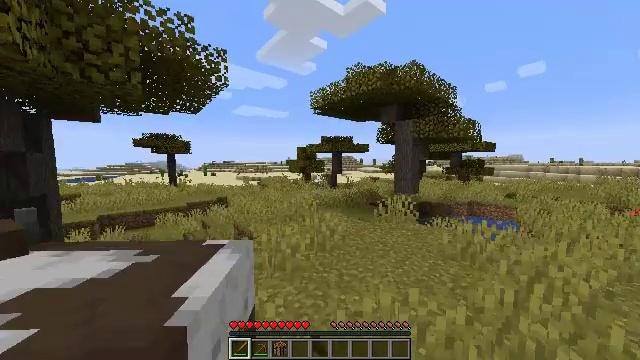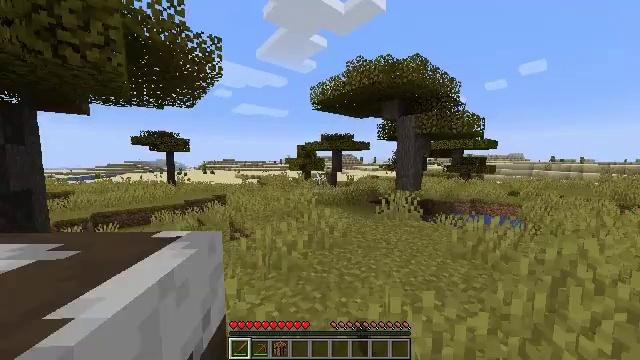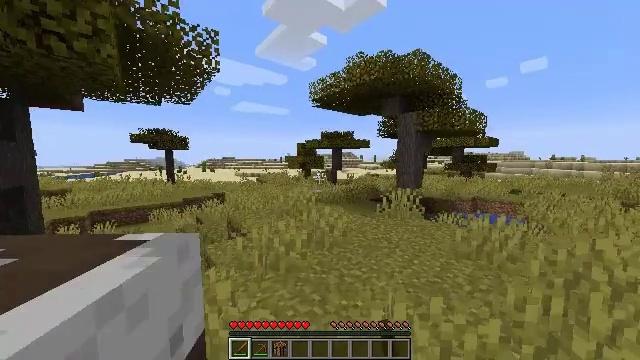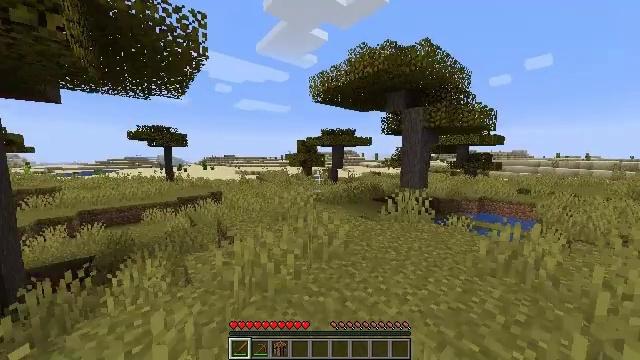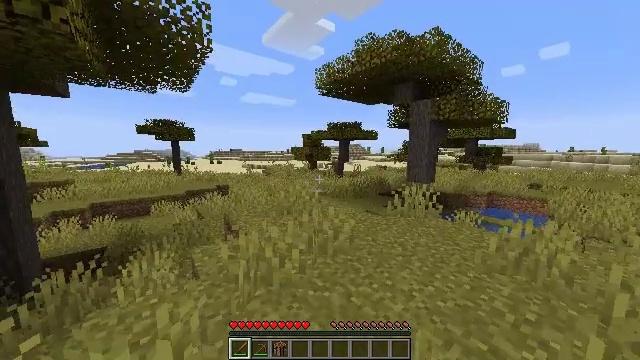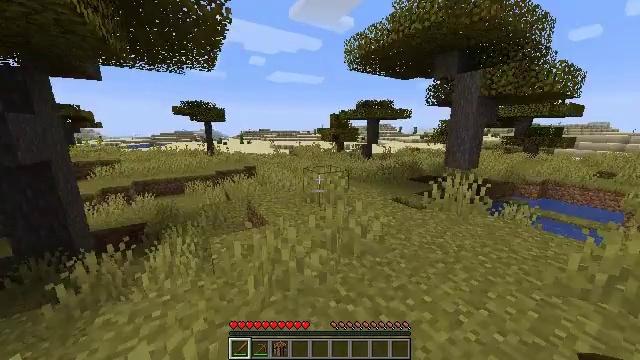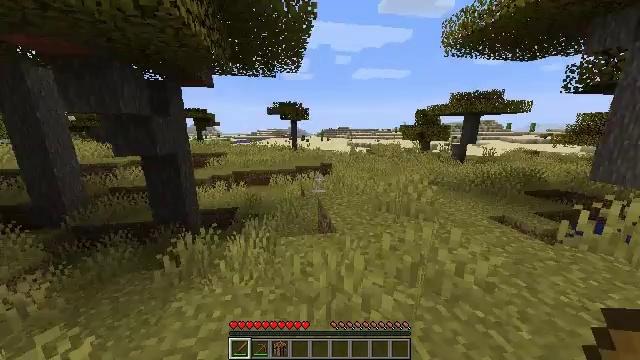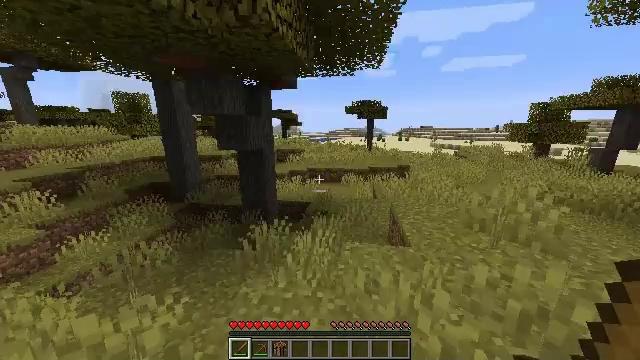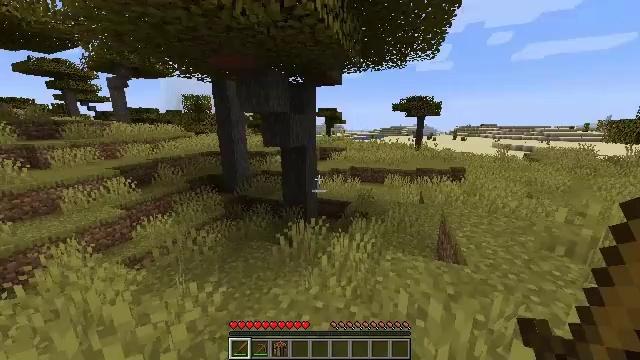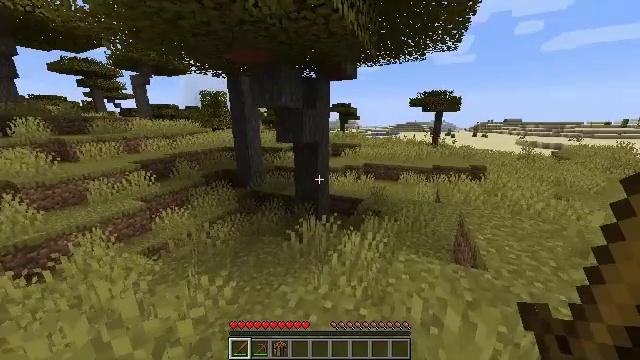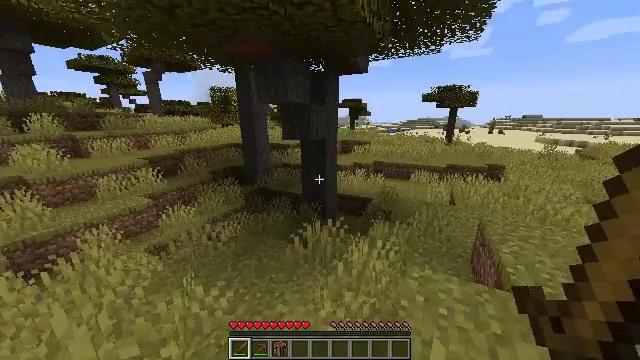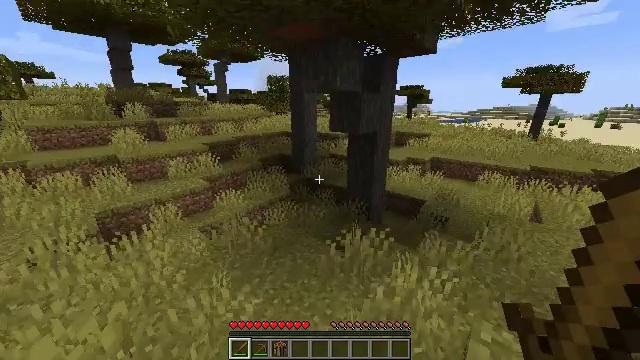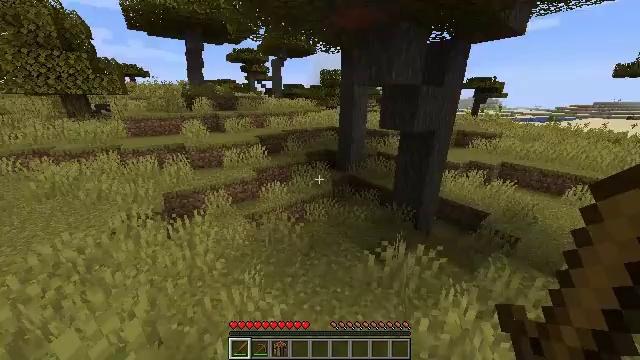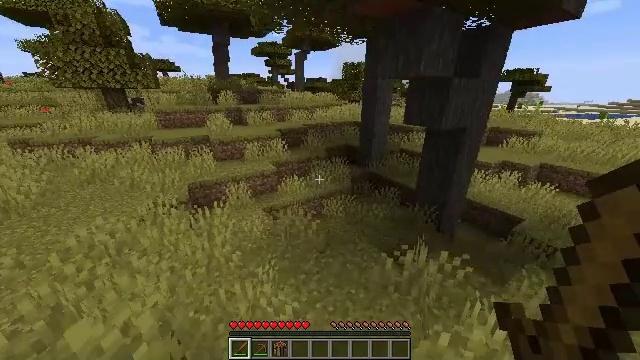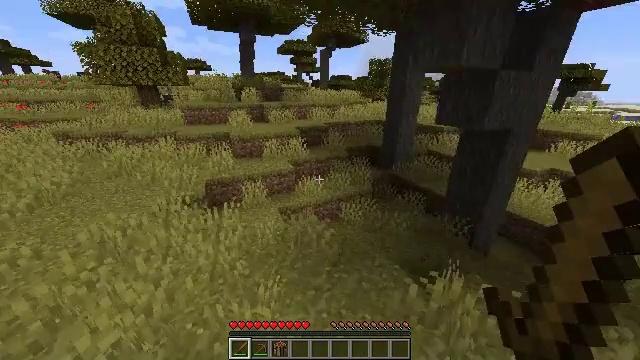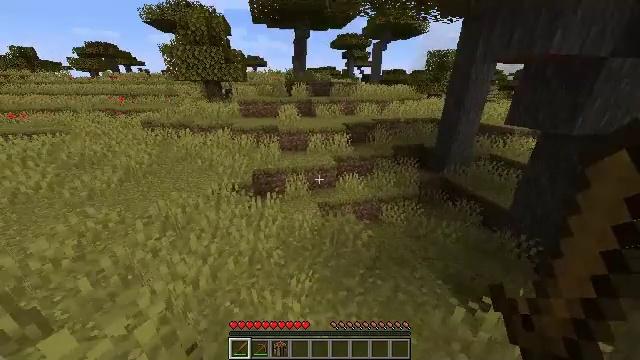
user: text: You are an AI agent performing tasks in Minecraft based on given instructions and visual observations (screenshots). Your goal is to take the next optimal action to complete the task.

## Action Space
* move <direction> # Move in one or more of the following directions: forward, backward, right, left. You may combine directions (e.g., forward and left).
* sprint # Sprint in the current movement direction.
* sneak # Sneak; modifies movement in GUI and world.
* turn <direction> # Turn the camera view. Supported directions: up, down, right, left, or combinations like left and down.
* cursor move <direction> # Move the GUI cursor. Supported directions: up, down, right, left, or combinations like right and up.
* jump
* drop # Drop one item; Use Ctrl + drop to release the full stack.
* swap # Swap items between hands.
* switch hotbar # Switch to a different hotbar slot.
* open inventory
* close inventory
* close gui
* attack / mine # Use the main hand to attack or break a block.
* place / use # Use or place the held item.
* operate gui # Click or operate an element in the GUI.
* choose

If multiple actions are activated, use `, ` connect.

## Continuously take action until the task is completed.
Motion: motion action
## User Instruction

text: Gather grass on the ground.
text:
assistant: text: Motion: move forward, sprint
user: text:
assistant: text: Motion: move forward, sprint
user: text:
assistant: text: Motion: move forward, sprint
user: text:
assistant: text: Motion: move forward, sprint, turn left and down
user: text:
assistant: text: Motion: move forward, sprint, turn left and down
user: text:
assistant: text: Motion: move forward, sprint, turn left
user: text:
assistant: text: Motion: move forward, sprint, turn left
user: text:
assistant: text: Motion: move forward, sprint, turn left
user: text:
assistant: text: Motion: move forward, sprint, turn left and down
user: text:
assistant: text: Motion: move forward, sprint, turn left
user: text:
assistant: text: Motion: move forward, sprint, turn left and down
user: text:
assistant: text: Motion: move forward, sprint, turn left and down
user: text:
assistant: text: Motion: move forward, sprint, turn left and down
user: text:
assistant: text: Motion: move forward, sprint, turn left
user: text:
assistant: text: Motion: move forward, sprint, turn left and down
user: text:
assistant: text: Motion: move forward, turn left
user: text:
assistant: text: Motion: turn left
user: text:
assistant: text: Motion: turn left
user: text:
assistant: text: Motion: turn left
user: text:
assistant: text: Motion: turn left
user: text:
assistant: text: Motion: turn left
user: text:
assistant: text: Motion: turn left
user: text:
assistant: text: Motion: turn left
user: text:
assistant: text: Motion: move forward, turn left
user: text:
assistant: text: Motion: move forward, turn left
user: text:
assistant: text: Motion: move forward, turn left and up
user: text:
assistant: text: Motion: move forward, turn left
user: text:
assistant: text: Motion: move forward, turn left and up
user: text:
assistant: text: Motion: move forward, turn left and up
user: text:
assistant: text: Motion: move forward, turn left